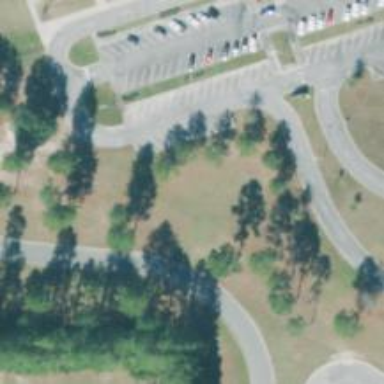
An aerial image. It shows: Parking space is available.